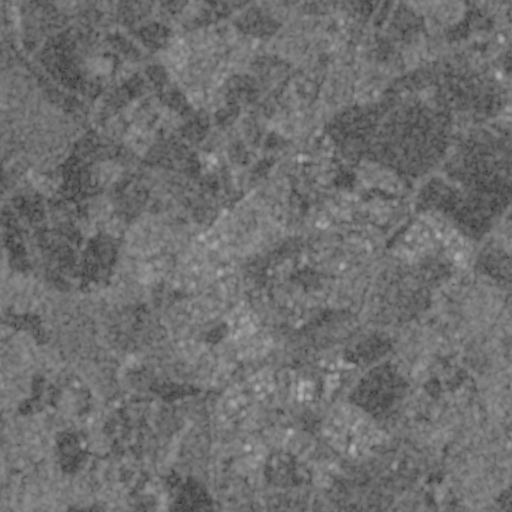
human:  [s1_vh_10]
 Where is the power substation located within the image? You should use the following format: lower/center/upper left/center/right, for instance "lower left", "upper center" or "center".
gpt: The power substation is located in the center left of the image.
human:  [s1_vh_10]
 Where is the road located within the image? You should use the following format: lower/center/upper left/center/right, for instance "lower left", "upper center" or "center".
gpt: There is no road in the image.

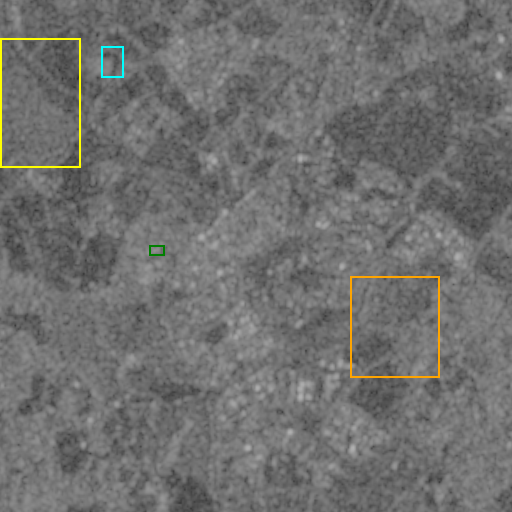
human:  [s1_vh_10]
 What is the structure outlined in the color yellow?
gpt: The structure outlined in yellow is a crop field.
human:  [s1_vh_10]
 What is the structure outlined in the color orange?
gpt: The structure outlined in orange is a park.
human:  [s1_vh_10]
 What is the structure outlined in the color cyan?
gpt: The structure outlined in cyan is a parking lot.
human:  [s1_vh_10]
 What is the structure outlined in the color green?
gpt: The structure outlined in green is a power substation.
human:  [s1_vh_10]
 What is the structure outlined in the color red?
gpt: There is no red outline.